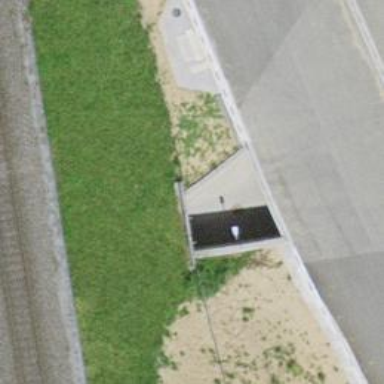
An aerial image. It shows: Residential road with asphalt surface passing through tunnel. There are no sidewalks along the road.